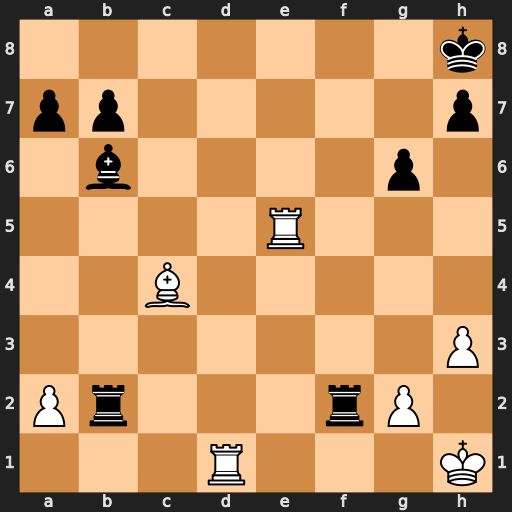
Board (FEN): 7k/pp5p/1b4p1/4R3/2B5/7P/Pr3rP1/3R3K
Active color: w
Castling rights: -
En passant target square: -
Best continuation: Rd7 Rb1+ Kh2 Re1 Rxe1